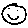
Label: smiley face